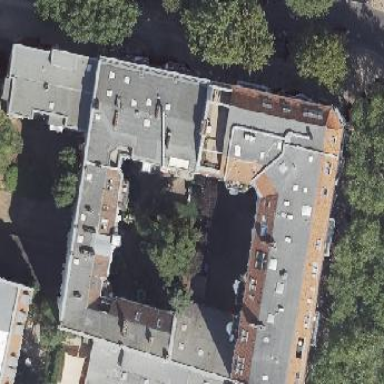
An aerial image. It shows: Building consisting of apartments.